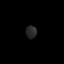
Tissue: prostate
Cell type: T cells
Senescence score: 0.3581
Nuclear area (px): 137
Mean DAPI intensity: 39.825